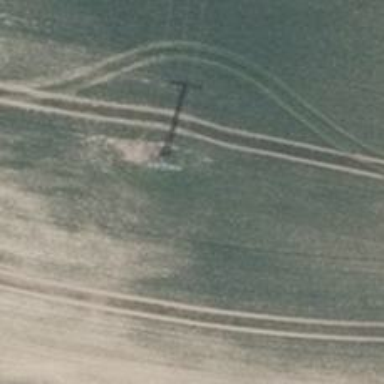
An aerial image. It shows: Power pole.